Field crop: maize
Growth stage: 1
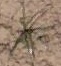
Species: salsola